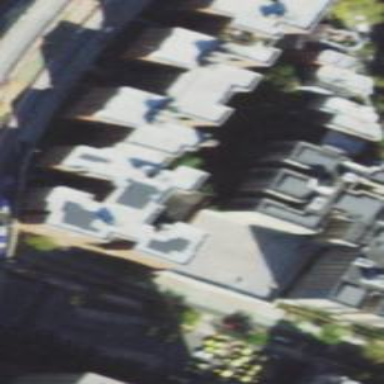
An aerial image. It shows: Building with black roof.